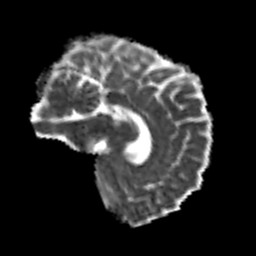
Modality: MD
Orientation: sagittal
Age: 24
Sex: female
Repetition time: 8.4 s
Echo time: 0.09 s